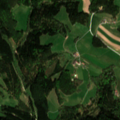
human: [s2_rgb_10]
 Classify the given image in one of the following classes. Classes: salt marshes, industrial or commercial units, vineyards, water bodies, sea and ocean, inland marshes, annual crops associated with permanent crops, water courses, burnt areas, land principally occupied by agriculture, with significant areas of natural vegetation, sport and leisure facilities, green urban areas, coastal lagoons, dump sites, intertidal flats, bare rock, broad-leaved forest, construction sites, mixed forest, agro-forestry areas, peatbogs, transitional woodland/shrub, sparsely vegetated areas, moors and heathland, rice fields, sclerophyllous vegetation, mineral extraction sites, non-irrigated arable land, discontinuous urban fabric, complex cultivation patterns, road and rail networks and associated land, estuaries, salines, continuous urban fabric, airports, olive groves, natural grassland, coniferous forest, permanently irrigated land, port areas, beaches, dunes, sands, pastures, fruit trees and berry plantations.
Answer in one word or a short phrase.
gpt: non-irrigated arable land, pastures, complex cultivation patterns, coniferous forest, mixed forest